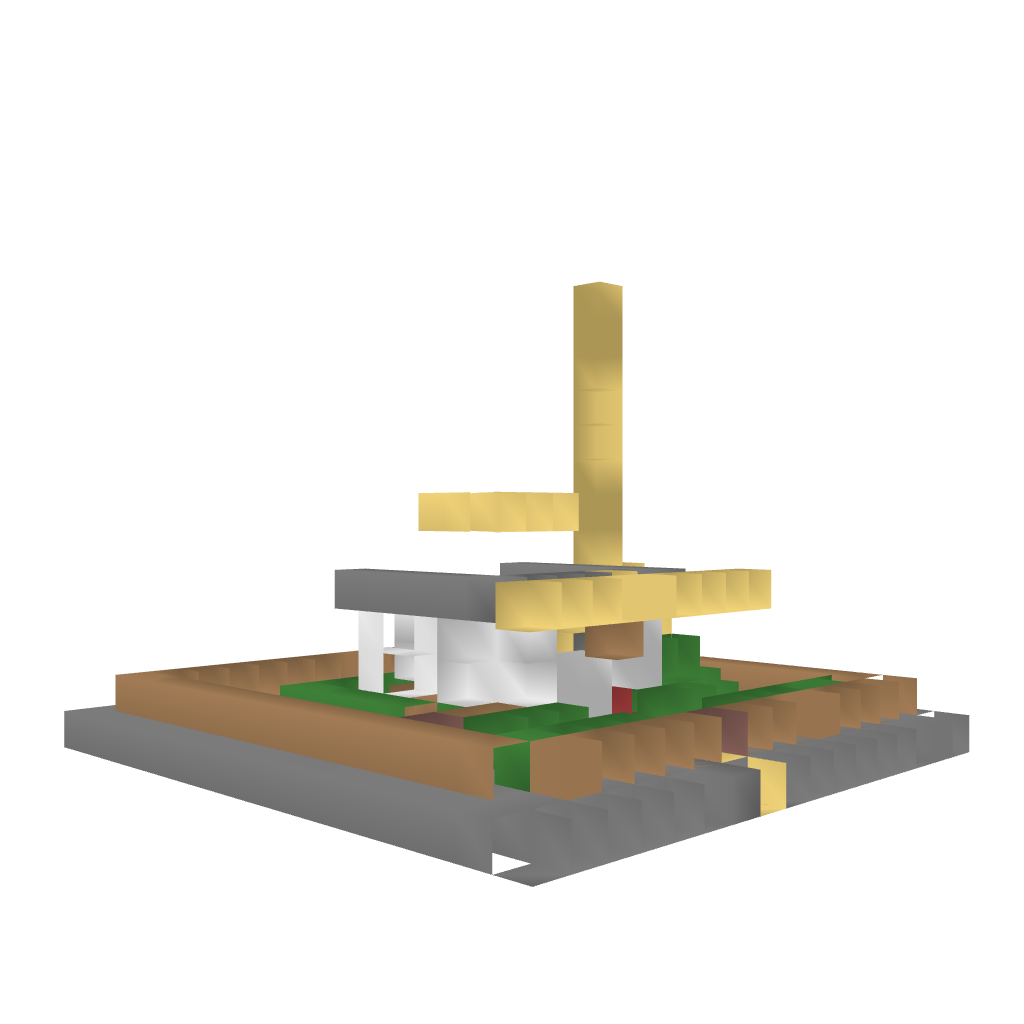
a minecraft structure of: Norton House 1 bad low quality